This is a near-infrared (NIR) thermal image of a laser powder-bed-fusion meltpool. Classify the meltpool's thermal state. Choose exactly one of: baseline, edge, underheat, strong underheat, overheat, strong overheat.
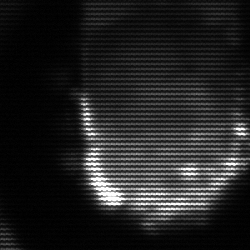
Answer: baseline